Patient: sex M, age 75
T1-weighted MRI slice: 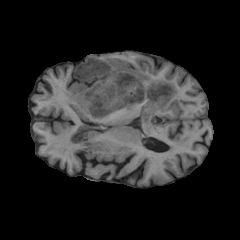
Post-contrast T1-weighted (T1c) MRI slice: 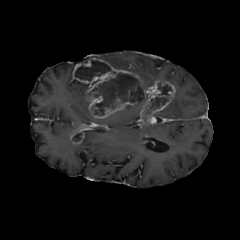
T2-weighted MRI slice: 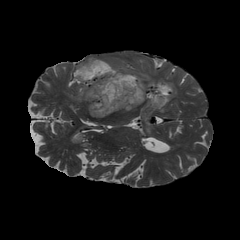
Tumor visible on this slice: yes
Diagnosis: Glioblastoma, IDH-wildtype
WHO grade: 4